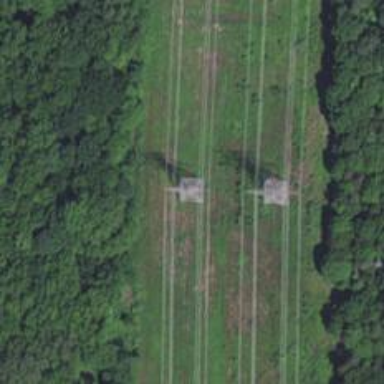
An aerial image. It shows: Power tower.